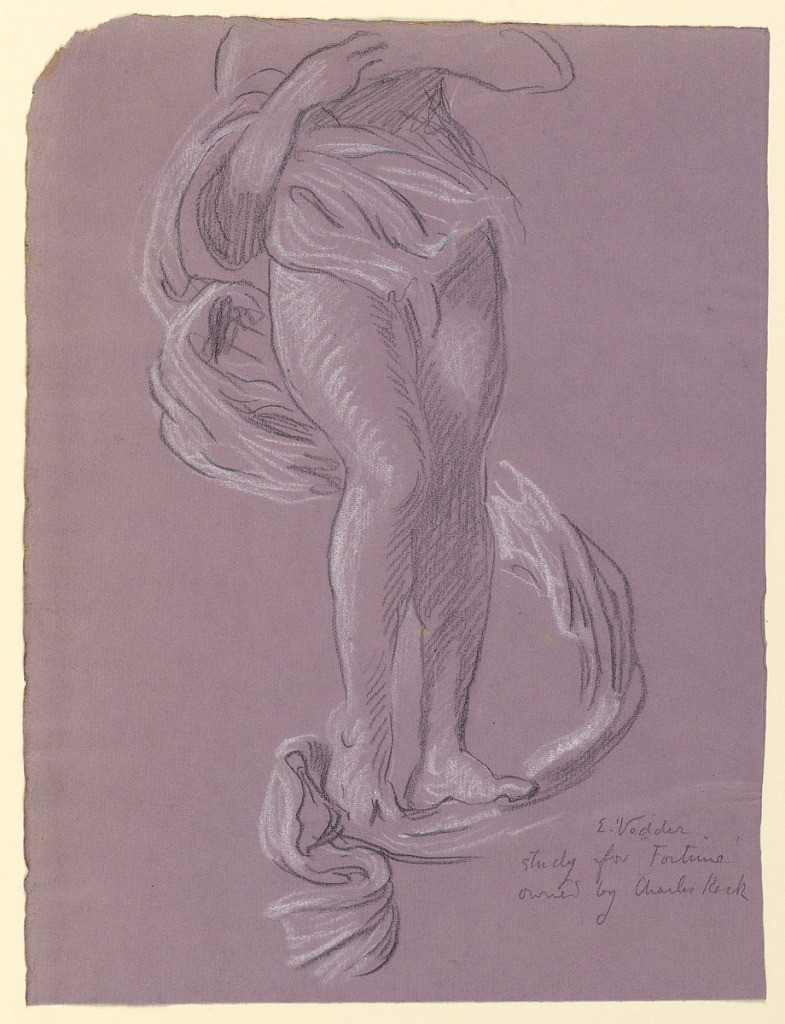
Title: Study of "Fortune"
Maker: Elihu Vedder, American, 1836 – 1923
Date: ca. 1899
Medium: Pastel crayon on paper
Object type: Drawing
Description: The lower section of a woman's figure, a long section of drapery swirling about her and extending beneath her feet.